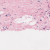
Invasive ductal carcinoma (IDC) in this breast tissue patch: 0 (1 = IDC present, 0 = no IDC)